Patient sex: M
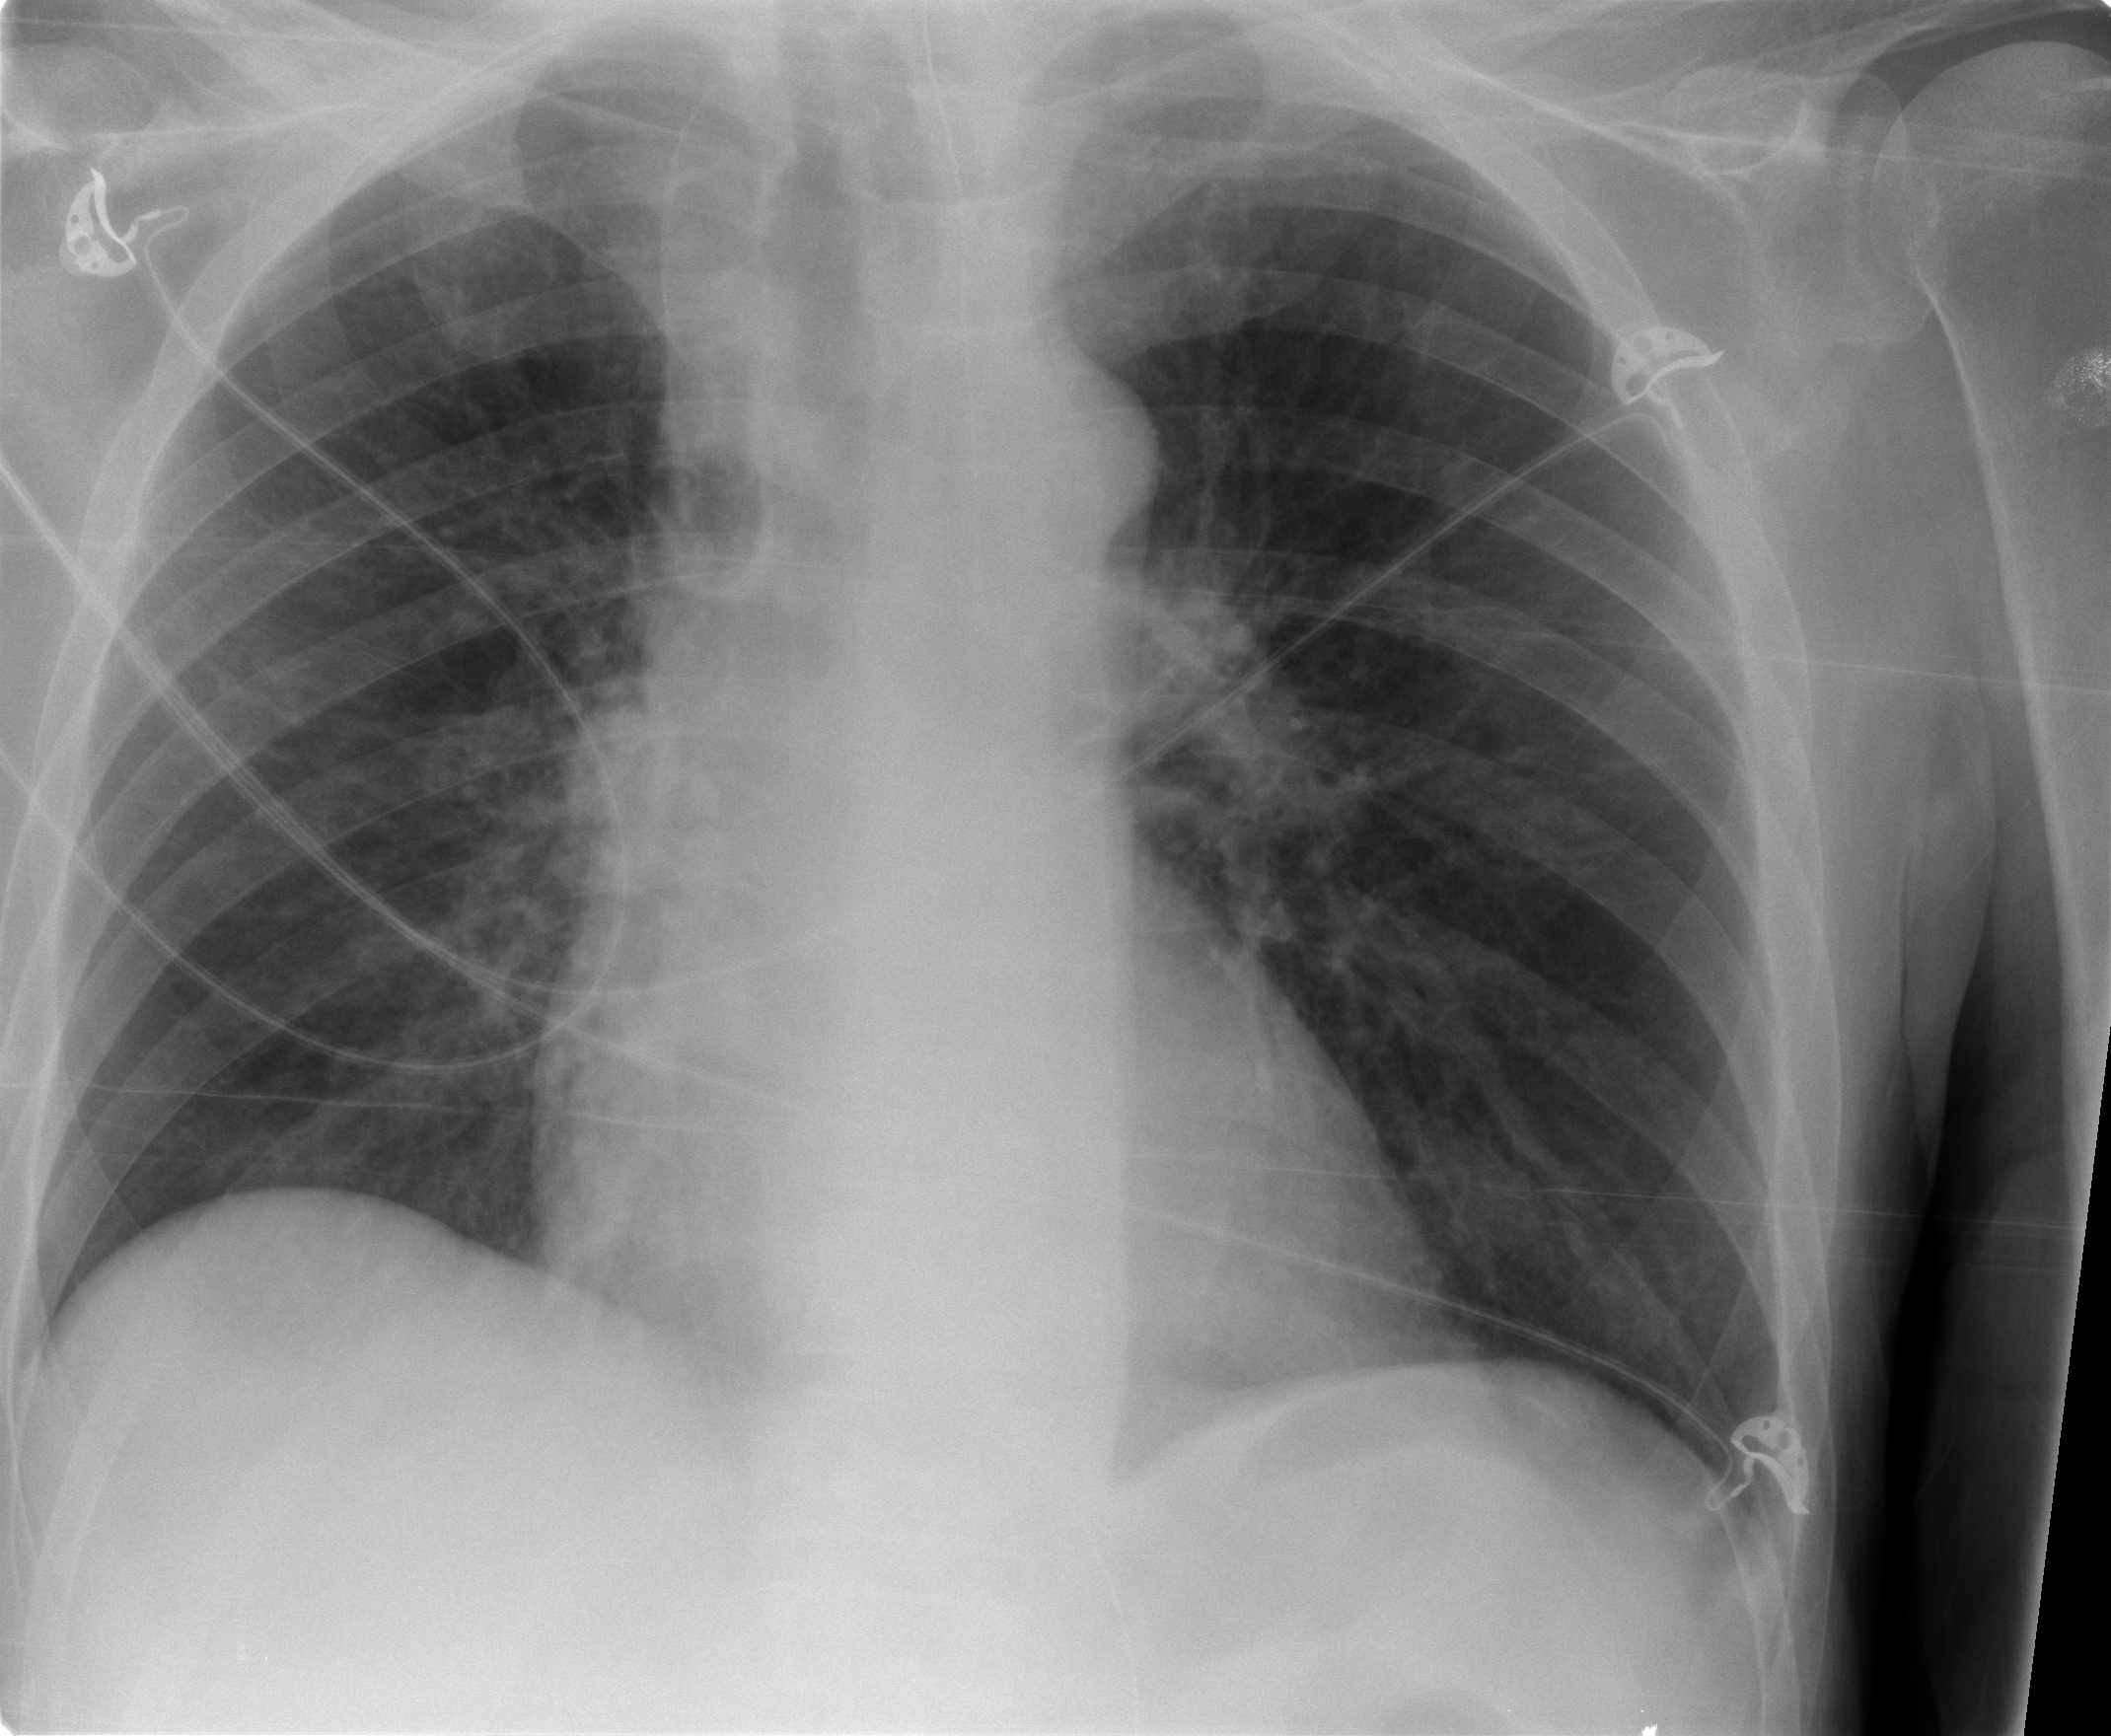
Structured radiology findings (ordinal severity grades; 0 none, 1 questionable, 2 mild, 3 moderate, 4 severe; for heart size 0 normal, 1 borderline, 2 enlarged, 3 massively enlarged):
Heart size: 0
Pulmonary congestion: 0
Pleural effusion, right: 0
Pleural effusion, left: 0
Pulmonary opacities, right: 1
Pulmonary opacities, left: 1
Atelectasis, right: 0
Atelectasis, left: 0